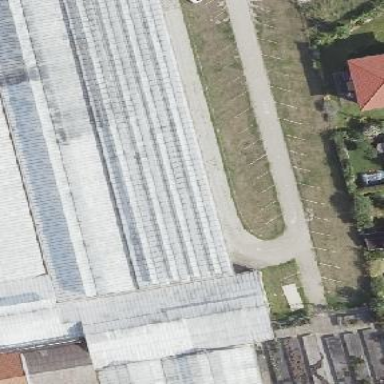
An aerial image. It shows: Greenhouse.